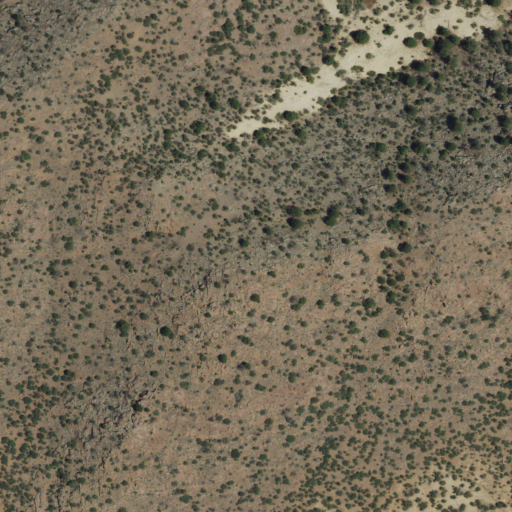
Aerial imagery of mountain in New Mexico named Pino Mountain containing shrub and evergreen forest